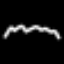
Label: squiggle